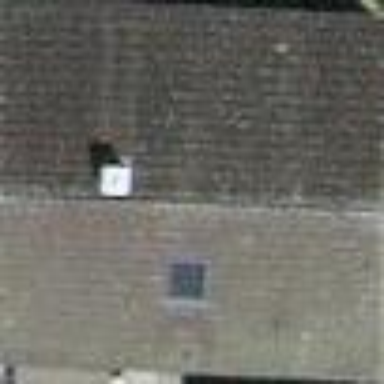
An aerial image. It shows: Gabled roof on residential building.